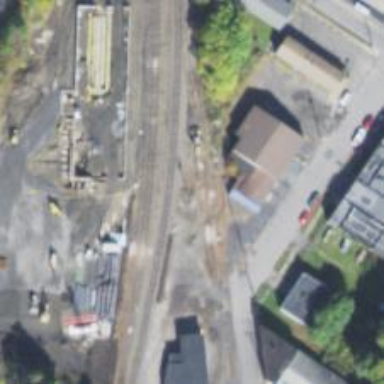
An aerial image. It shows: Abandoned railway siding.